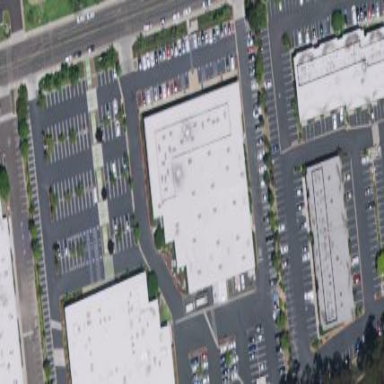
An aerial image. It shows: Industrial building.